Interaction volume radius: 5 \u00c5
Interaction volume height: 10 \u00c5
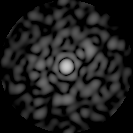
Disorder parameter: 0.812